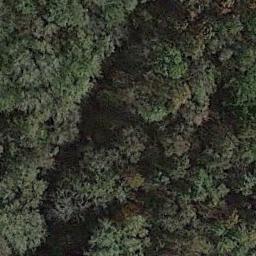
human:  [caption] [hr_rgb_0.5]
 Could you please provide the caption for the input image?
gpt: Many trees with brown and green leaves are in a forest .

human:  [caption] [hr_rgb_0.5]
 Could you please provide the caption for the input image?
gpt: The forest is consist of yellow and green trees .

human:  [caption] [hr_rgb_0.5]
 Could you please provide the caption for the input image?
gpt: The forest has a lot of dense green trees and yellow trees and two roads go through the forest .

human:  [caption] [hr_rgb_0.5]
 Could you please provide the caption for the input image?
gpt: This is a dense forest .

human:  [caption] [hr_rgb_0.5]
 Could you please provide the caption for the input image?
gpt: There are many trees with yellow and green leaves in a forest .